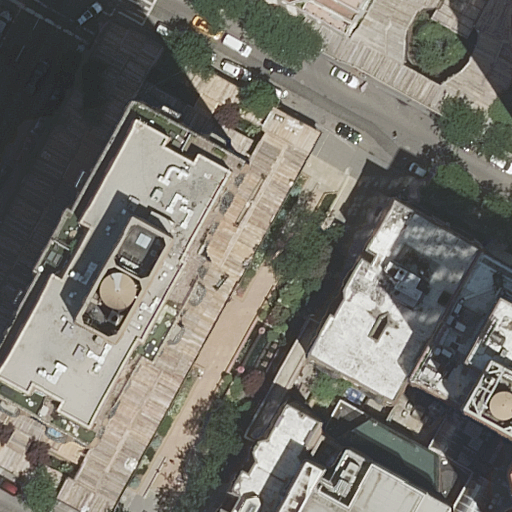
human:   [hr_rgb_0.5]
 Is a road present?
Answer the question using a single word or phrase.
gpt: yes

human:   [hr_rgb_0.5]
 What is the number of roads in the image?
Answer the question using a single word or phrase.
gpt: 3

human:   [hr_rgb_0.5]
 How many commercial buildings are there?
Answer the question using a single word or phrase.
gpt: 0

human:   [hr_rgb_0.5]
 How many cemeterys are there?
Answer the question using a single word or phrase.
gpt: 0

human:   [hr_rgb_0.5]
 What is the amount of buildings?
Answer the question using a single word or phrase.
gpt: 9

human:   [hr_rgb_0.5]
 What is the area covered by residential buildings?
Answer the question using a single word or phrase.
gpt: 5660m2

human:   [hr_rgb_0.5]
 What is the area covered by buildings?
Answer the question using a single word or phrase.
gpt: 5660m2

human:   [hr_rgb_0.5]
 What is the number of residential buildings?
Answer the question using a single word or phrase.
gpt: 9

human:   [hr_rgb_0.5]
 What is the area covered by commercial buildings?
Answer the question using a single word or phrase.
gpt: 0m2

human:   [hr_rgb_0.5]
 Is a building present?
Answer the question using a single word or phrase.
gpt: yes

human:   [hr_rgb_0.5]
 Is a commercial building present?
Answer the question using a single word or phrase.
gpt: no

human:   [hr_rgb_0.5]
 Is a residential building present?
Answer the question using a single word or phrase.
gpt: yes

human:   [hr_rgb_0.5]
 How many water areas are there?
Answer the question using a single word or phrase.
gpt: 0

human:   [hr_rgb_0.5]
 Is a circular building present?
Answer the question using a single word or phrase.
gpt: no

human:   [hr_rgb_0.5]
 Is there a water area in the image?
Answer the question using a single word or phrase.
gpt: no

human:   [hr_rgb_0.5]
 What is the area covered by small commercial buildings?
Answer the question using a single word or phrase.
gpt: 0m2

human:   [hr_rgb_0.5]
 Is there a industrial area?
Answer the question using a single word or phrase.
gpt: no

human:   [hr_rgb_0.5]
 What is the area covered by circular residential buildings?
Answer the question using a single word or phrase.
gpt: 0m2

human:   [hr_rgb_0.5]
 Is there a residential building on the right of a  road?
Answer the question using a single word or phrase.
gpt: yes

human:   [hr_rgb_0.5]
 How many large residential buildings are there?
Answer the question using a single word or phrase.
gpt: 3

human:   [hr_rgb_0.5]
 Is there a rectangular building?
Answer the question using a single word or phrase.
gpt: yes

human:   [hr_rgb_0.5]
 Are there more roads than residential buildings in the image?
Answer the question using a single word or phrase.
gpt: no

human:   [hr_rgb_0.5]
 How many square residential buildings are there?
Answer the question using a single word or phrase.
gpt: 0

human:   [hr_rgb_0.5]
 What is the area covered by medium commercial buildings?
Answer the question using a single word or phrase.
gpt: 0m2

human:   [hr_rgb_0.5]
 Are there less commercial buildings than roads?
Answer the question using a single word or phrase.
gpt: yes

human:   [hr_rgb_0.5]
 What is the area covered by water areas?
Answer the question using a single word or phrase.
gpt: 0m2

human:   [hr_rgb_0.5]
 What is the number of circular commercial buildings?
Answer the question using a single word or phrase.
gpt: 0

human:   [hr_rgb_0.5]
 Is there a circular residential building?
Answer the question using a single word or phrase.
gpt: no

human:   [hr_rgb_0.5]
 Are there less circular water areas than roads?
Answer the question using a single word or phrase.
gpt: yes

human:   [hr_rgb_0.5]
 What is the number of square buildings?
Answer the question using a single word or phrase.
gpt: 0

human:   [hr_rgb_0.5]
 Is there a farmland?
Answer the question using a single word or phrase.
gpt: no

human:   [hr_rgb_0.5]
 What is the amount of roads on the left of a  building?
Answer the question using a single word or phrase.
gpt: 3

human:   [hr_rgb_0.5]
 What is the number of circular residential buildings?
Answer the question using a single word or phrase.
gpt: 0

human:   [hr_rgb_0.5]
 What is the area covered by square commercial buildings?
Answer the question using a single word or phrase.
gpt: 0m2

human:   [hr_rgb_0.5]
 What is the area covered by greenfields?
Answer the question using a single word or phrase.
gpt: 0m2

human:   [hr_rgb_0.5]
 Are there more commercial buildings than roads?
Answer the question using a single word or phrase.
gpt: no

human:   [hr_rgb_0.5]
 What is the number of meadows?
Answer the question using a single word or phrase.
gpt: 0

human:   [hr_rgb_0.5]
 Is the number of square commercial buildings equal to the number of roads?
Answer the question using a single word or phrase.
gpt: no

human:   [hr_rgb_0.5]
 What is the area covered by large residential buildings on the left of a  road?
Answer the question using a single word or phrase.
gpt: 1796m2

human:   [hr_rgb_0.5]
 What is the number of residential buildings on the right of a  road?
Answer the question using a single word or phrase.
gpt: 8

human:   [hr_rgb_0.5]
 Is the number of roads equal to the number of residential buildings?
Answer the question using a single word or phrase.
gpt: no

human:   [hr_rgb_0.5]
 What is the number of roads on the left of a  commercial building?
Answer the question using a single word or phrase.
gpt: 0

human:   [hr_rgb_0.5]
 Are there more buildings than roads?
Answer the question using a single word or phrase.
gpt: yes

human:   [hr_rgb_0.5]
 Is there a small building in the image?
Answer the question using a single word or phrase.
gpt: no

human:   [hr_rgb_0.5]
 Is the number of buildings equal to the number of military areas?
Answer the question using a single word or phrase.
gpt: no

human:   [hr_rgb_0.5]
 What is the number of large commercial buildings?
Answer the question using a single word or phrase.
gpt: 0

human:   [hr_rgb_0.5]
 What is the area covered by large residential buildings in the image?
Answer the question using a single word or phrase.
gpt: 3672m2

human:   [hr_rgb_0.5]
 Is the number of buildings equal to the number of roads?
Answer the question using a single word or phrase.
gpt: no

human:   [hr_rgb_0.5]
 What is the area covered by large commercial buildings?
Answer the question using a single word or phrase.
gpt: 0m2

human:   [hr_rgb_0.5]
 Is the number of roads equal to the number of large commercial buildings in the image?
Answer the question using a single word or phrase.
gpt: no

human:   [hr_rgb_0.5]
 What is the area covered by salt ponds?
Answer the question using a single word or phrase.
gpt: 0m2

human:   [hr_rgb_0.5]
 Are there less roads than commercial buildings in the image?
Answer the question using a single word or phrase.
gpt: no

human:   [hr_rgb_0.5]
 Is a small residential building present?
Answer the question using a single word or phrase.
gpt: no

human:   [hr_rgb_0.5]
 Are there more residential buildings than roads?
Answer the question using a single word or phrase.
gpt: yes

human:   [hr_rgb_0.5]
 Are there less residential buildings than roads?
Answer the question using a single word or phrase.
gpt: no

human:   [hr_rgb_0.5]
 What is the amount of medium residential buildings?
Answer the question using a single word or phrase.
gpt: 6

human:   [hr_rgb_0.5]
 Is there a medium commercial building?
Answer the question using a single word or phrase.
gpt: no

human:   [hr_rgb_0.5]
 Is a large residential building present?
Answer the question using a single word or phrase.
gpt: yes

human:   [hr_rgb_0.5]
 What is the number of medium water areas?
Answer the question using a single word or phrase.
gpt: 0

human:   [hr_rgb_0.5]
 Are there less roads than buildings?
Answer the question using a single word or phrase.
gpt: yes

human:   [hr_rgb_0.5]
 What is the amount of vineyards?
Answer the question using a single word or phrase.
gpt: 0

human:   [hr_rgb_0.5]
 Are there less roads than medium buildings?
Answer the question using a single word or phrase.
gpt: yes

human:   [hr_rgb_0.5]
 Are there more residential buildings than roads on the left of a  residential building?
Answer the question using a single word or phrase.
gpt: yes

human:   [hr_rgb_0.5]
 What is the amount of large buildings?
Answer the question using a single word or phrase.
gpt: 3